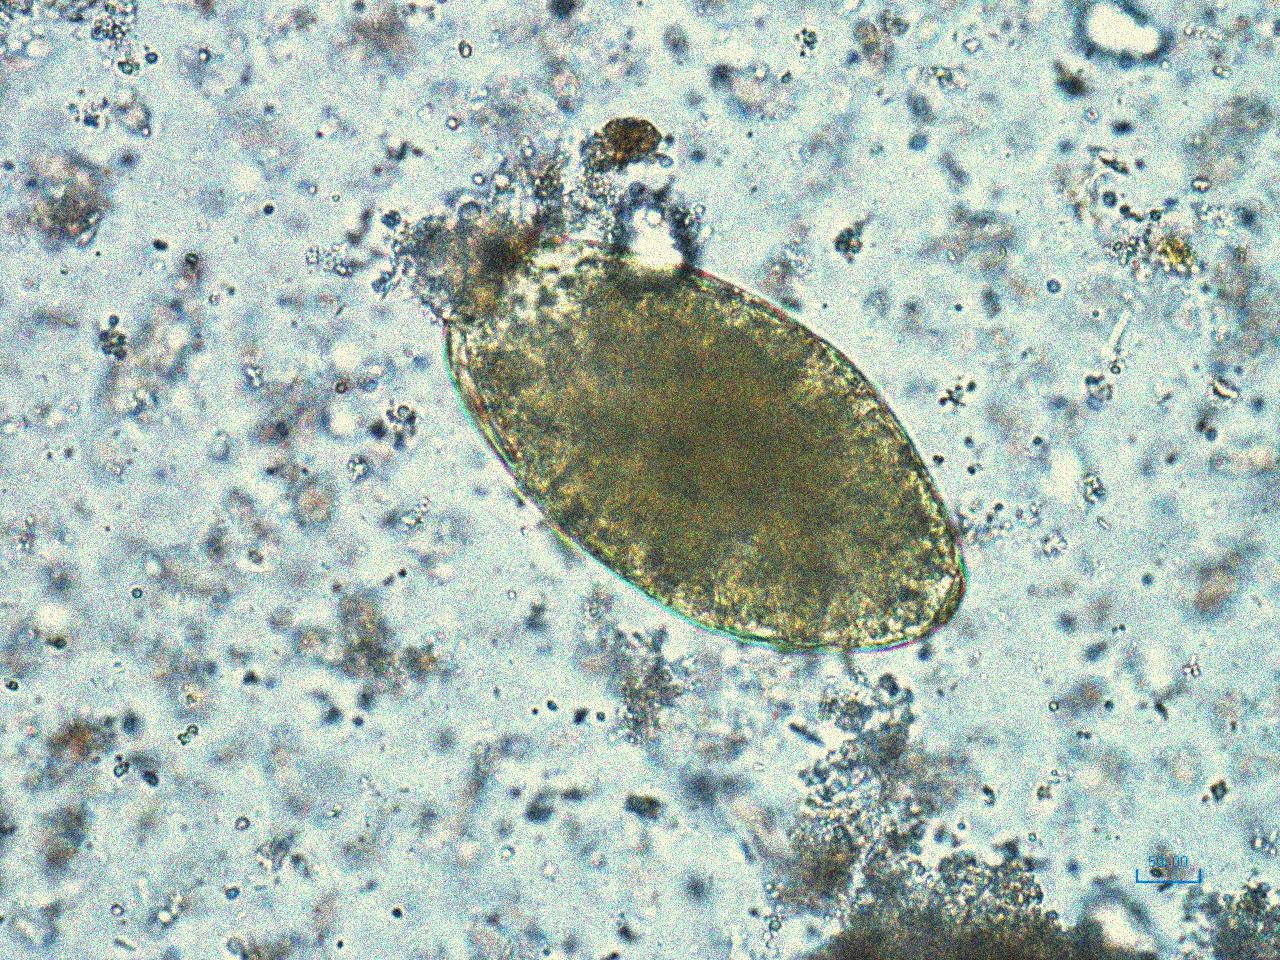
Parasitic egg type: Fasciolopsis buski